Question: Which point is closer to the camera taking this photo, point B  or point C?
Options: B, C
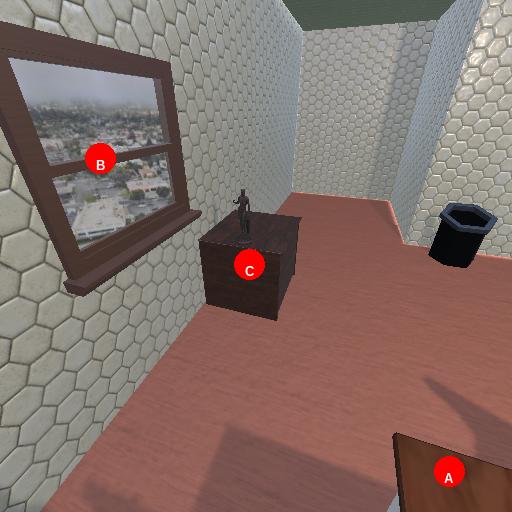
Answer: B